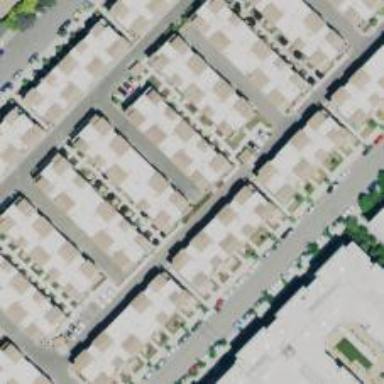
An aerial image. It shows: Alley classified as service road.